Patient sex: M
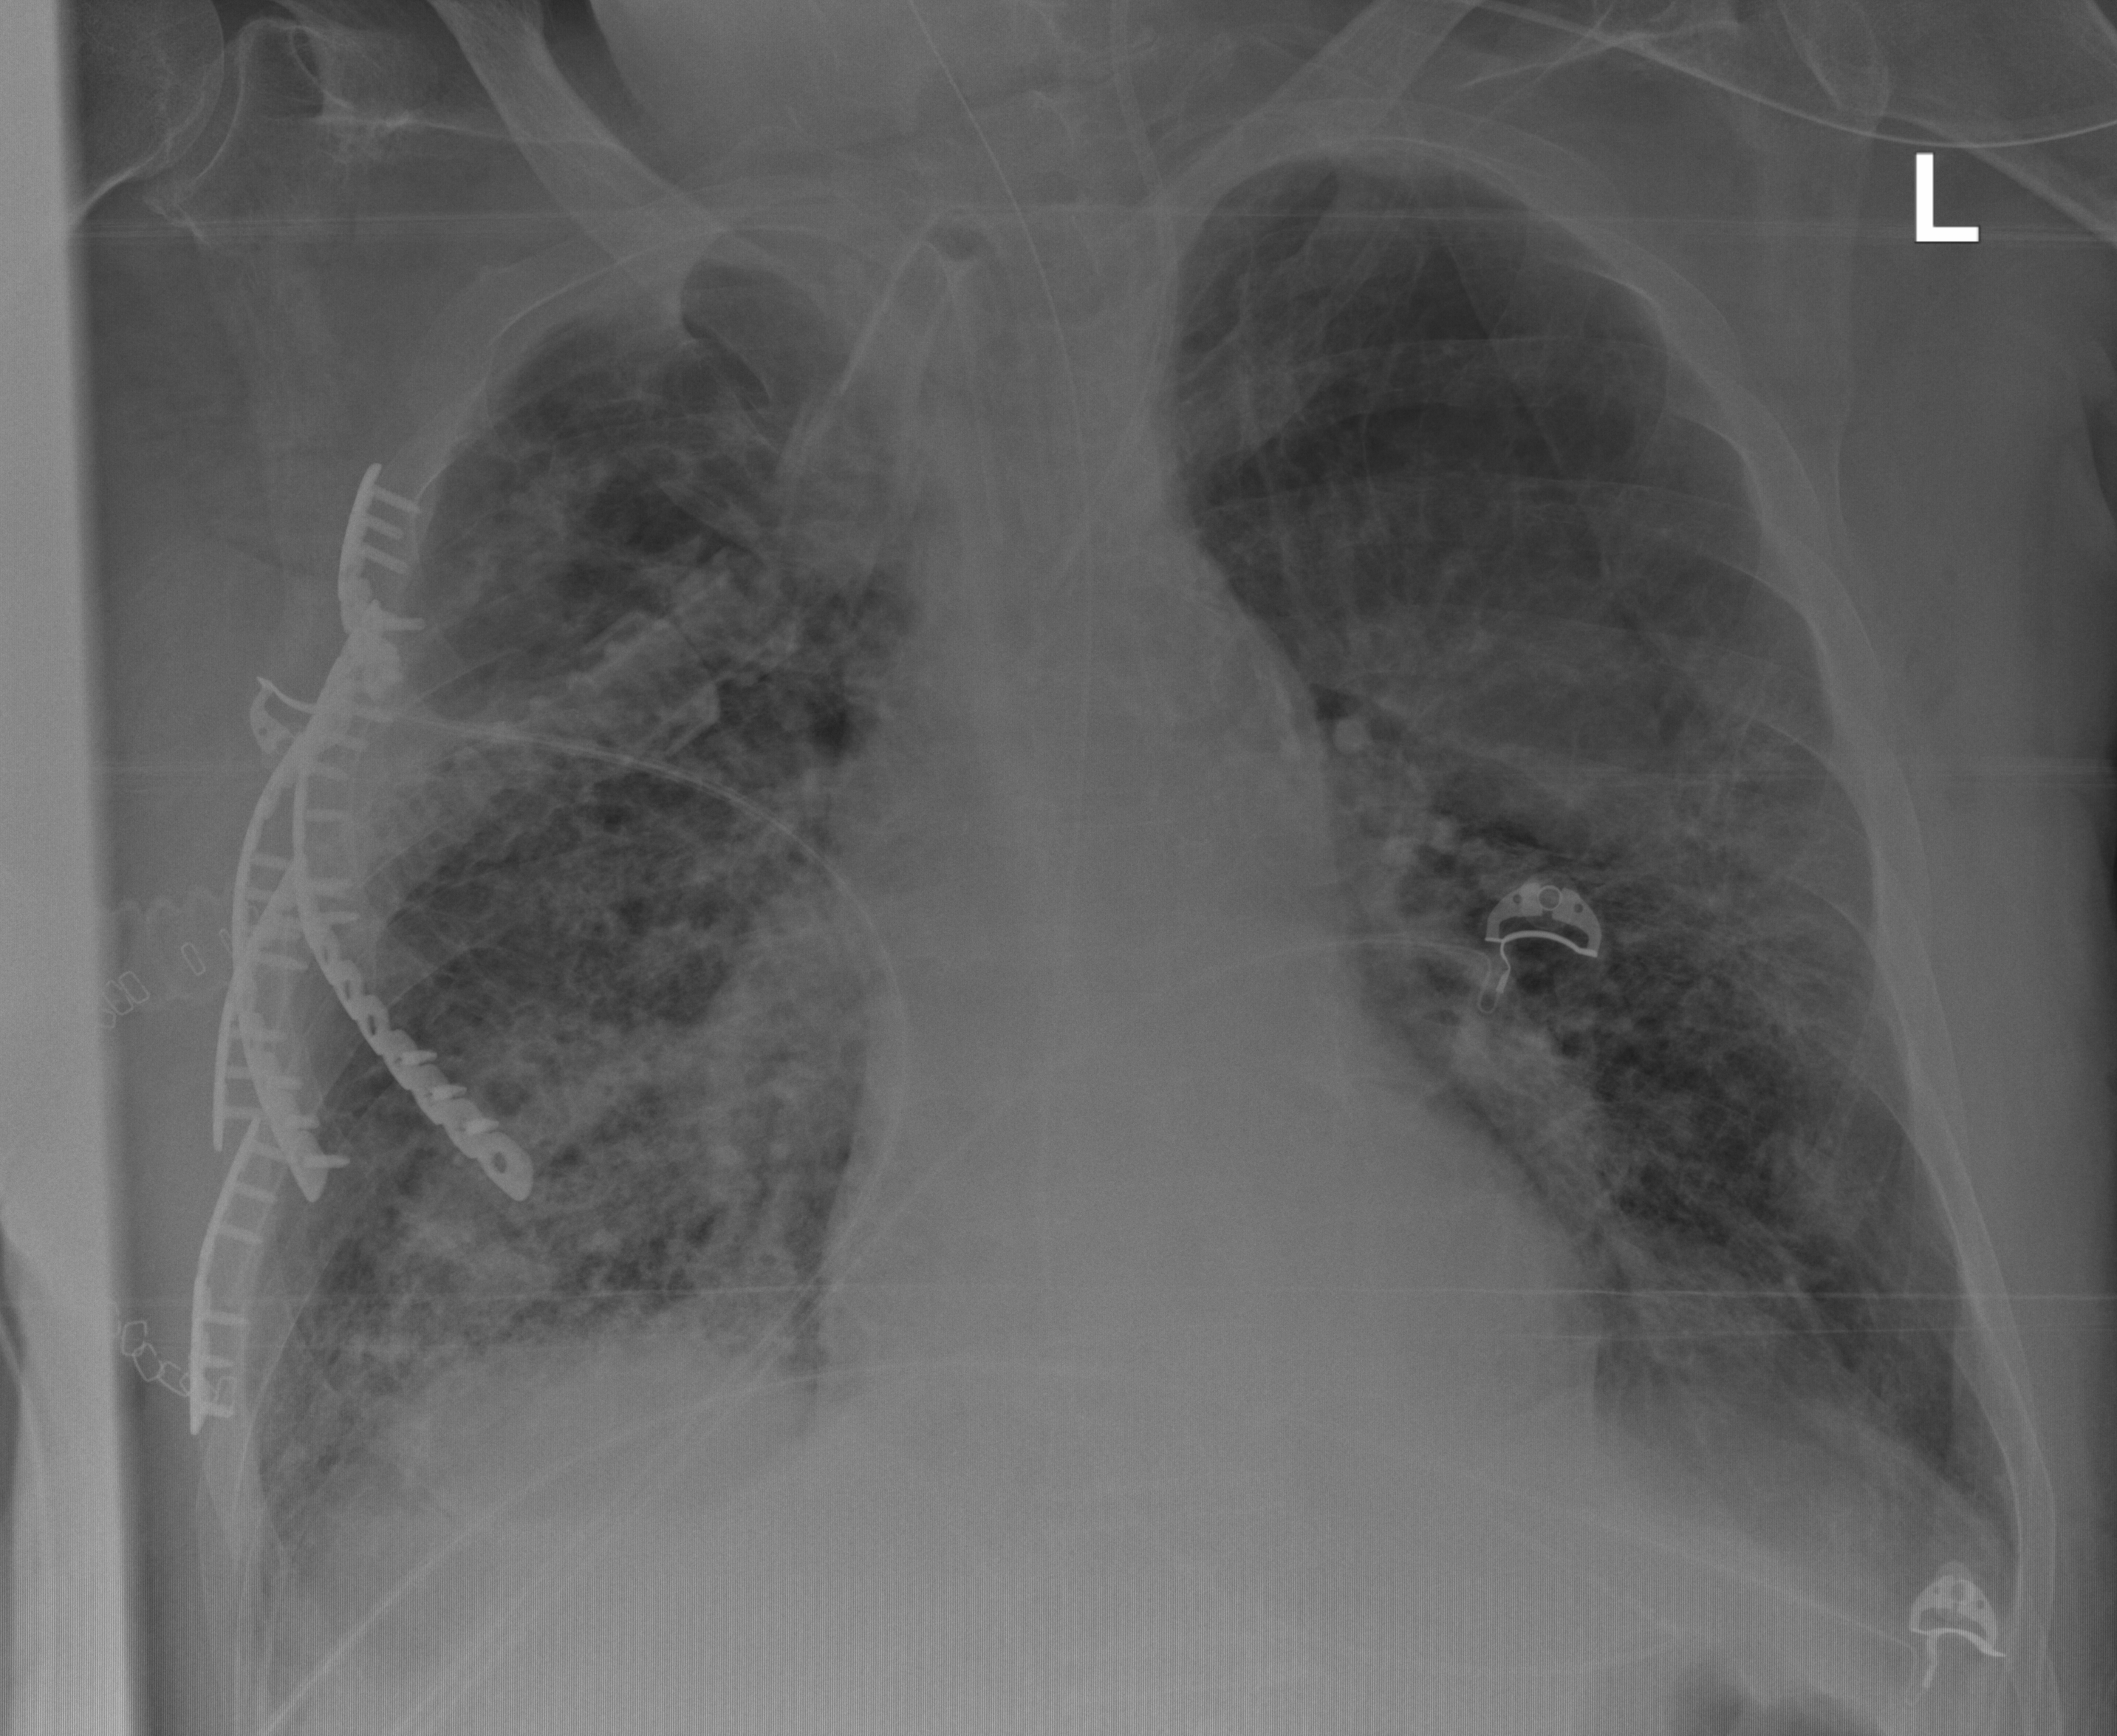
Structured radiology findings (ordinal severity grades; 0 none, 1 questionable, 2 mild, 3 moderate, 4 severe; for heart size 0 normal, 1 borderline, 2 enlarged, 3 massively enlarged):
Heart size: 0
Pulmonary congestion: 2
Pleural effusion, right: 2
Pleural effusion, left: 2
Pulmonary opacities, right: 4
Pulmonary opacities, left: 3
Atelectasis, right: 2
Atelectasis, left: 2